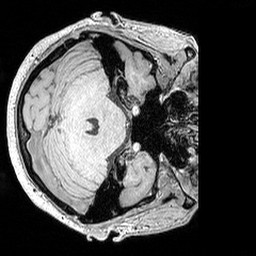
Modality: MP2RAGE
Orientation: axial
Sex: male
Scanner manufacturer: siemens
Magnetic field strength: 3 T
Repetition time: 5 s
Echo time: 0.00292 s